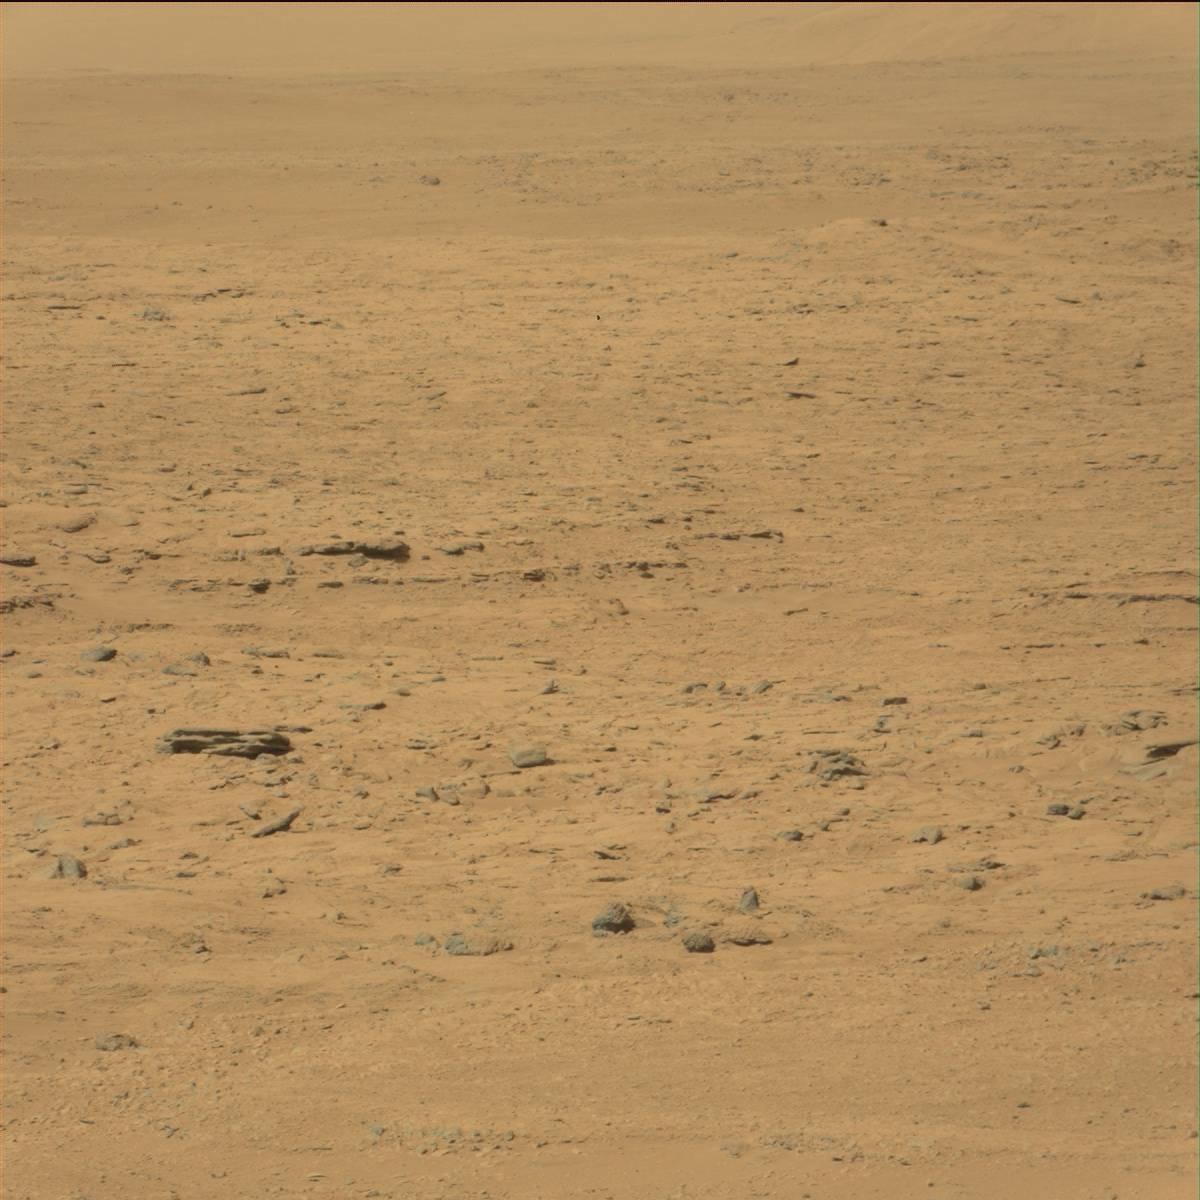
Terrain classes present: Bedrock, Ridge, Rock, Sand / Soil